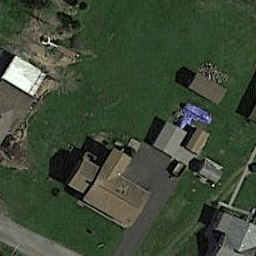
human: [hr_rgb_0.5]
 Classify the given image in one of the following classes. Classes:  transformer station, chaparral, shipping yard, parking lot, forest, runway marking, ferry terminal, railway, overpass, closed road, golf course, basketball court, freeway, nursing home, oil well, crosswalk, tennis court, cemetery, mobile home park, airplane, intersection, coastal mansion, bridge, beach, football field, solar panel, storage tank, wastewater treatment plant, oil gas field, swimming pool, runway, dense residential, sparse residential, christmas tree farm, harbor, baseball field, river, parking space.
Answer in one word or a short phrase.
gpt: sparse residential